Question:
If I have an image and call the OpenCV Sobel function with
'''
Sobel(Img,gradX,CV_16S,1,0,3);
convertScaleAbs(gradX,absGradX);
imshow("Gradient Image",absGradX);
'''
I get a nice gradient image
I would like to use filter2D with a custom kernel to calculate my x gradient. My sobel kernel is
1 0 -1
2 0 -2
1 0 -1
now when I try this I am getting just an all black image
'''
float xVals[9] = {.125,0,-.125,.25,0,-.25,.125,0,-.125};
Mat xKernel = Mat(3,3,CV_32F,xVals);
Mat gradXManual,absGradXManual;
filter2D(Img,gradXManual,-1,xKernel,Point(-1,-1),0,BORDER_DEFAULT);
convertScaleAbs(gradXManual,absGradXManual);
imshow("Manual Gradient",absGradXManual);
'''
Resulting gradient image is all black. Any ideas what I'm doing wrong?
Thanks
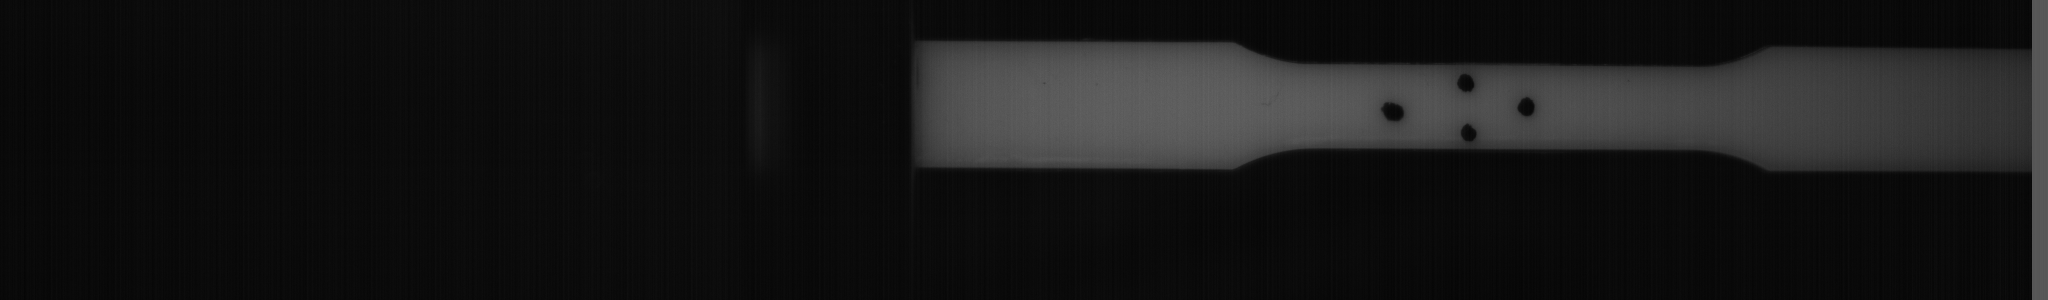
Answer: I actually got an output from the custom kernel that you have created. I used Python OpenCV to do this, but the way of calling the functions in OpenCV are pretty much the same. To be self-contained, this is the Python code I called for your image using the Sobel and your custom kernel:
'''
import cv2
import numpy as np
im = cv2.imread('Nj9fM.png'); #// Save image to computer first
#// Call using built-in Sobel
out1 = cv2.Sobel(im, cv2.CV_16S, 0, 1, 3)
out1 = cv2.convertScaleAbs(out1.copy())
#// Create custom kernel
xVals = np.array([0.125,0,-0.125,0.25,0,-0.25,0.125,0,-0.125]).reshape(3,3)
#// Call filter2D
out2 = cv2.filter2D(im, cv2.CV_32F, xVals, None, (-1,-1), 0, cv2.BORDER_DEFAULT)
out2 = cv2.convertScaleAbs(out2.copy())
cv2.imshow('Output 1', out1)
cv2.imshow('Output 2', out2)
cv2.waitKey(0)
cv2.destroyAllWindows()
'''
In terms of C++:
'''
#include <opencv2/opencv.hpp>
using namespace cv;
int main(int argc, char* argv[])
{
Mat im = imread("Nj9fM.png", CV_LOAD_IMAGE_COLOR); // Save image to computer first
// Call using built-in Sobel
Mat out1, out2;
Sobel(img, out1, CV_16S, 1, 0, 3);
convertScaleAbs(out1, out2);
// Create custom kernel
Mat xVals = Mat_<float>(3, 3) << 0.125, 0, -0.125, 0.25, 0, -0.25, 0.125, 0, -0.125;
// Call filter2D
filter2D(im, out2, -1, xVals, Point(-1,-1), 0 ,BORDER_DEFAULT);
convertScaleAbs(out2, out2);
imshow("Output 1", out1);
imshow("Output 2", out1);
waitKey(0);
destroyWindow("Output 1");
destroyWindow("Output 2");
}
'''
If you run this code, you'll actually see both images where the first one uses the built-in Sobel, while the other one uses your custom kernel. The main difference I see between the Sobel implementation and your gradient is the fact that you took the Sobel kernel by divided each element by 8. As such, any gradients you detect, you'll get a contrast reduction and that's what I see. Actually, you are basically taking the gradient result and dividing by 8 and so you are reducing the intensities of the output by a factor of 8. Try doing: 'float xVals2[9] = {1f,0f,-1f,2f,0f,-2f,1f,0f,-1f};' the actual Sobel kernel, then run your code again. You should see a higher boost in contrast. For Python, this would be:
'''
xVals2 = np.array([1.,0.,-1.,2.,0,-2.,1.,0,-1.]).reshape(3,3)
'''
Also in C++:
'''
Mat xVals2 = Mat_<float>(3, 3) << 1f, 0f, -1f, 2f, 0f, -2f, 1f, 0f, -1f;
'''
If you run your code using this kernel, you'll see that there's a higher contrast. You'll see that there is more noise though, as the gradient values are larger.